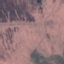
Land use / land cover: HerbaceousVegetation